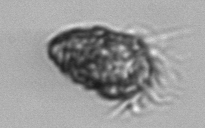
Label: Strombidium_morphotype1